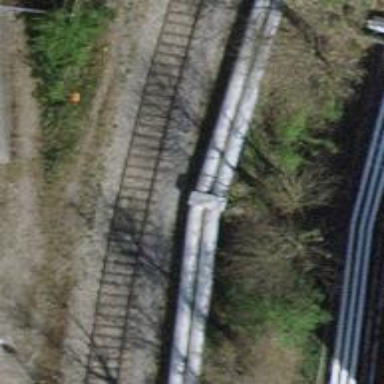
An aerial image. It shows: Pipeline structure.